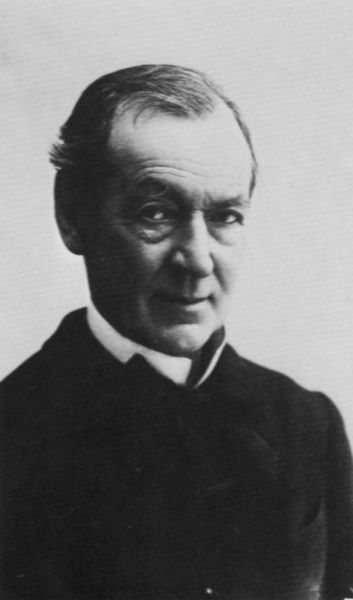
Titel: Ulysses Grant (1822–1885), amerikanischer General und Präsident der U.S.A. 1868–1876
Künstler: Atelier Nadar
Schlagwörter: kopf, mann, weiß, grau, mund, nase, ohr, profil, schwarz, stirn, blick, hochformat, rock, alt, anzug, hemd, jacke, richter, augen, falten, gesicht, kragen, bild, bildnis, herr, portrait, porträt, haare, musiker, augenbrauen, frontal, kinn, locke, ohren, scheitel, schultern, lächeln, welle, kahl, ausdruck, brauen, augenbraue, gehrock, sakko, tränensäcke, foto, fotografie, photographie, philosoph, schwarzweiss, portait, augenringe, hohe stirn, denker, stehkragen, arzt, politiker, geheimratsecken, halbglatze, wissenschaftler, photo, gekämmt, pfarrer, schlips, halbprofil, runzeln, priester, augenbraun, freundlich, porträit, deutscher, aufnahme, sacko, hochgeschlossen, theologe, tsche, lächel, sander, brustausschnitt, fotoportrait, schwarz weiss fotografie, gesenkes haupt, tränensäcle, strine